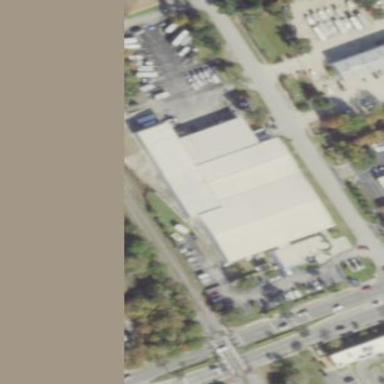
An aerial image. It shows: Commercial building.